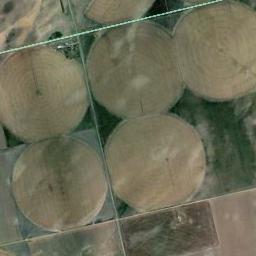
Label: circular_farmland